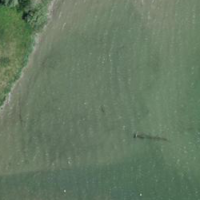
EUNIS habitat code: 14
Species observed at this site:
Corvus corone
Haematopus ostralegus
Alcedo atthis
Bucephala clangula
Aegithalos caudatus
Sylvia atricapilla
Spinus spinus
Poecile palustris
Larus michahellis
Gavia stellata
Cygnus olor
Ardea alba
Erithacus rubecula
Cuculus canorus
Tringa glareola
Tringa totanus
Phoenicurus ochruros
Certhia familiaris
Corvus corax
Tringa nebularia
Xema sabini
Himantopus himantopus
Cyanistes caeruleus
Mergus serrator
Riparia riparia
Sturnus vulgaris
Chloris chloris
Larus canus
Troglodytes troglodytes
Corvus frugilegus
Passer domesticus
Mareca penelope
Passer montanus
Calidris alpina
Turdus merula
Circus aeruginosus
Calidris canutus
Spatula clypeata
Mareca strepera
Hirundo rustica
Milvus migrans
Locustella luscinioides
Mergus merganser
Milvus milvus
Arenaria interpres
Sterna hirundo
Oriolus oriolus
Calidris pugnax
Phylloscopus trochilus
Motacilla alba
Delichon urbicum
Certhia brachydactyla
Tachybaptus ruficollis
Podiceps cristatus
Actitis hypoleucos
Turdus philomelos
Fulica atra
Anas crecca
Podiceps auritus
Emberiza citrinella
Anthus spinoletta
Dendrocopos major
Prunella modularis
Turdus viscivorus
Falco peregrinus
Buteo buteo
Anthus pratensis
Gallinago gallinago
Chroicocephalus ridibundus
Platalea leucorodia
Phylloscopus collybita
Luscinia megarhynchos
Gallinula chloropus
Alauda arvensis
Pica pica
Sitta europaea
Garrulus glandarius
Columba livia
Falco tinnunculus
Picus viridis
Acrocephalus scirpaceus
Ficedula hypoleuca
Charadrius hiaticula
Motacilla cinerea
Anas platyrhynchos
Alopochen aegyptiaca
Aythya ferina
Streptopelia decaocto
Linaria cannabina
Ixobrychus minutus
Picus canus
Aythya fuligula
Fringilla coelebs
Regulus ignicapilla
Aythya marila
Carduelis carduelis
Chlidonias niger
Columba palumbus
Phalacrocorax carbo
Egretta garzetta
Parus major
Columba oenas
Ciconia ciconia
Ichthyaetus melanocephalus
Accipiter nisus